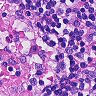
Metastatic tissue present: no